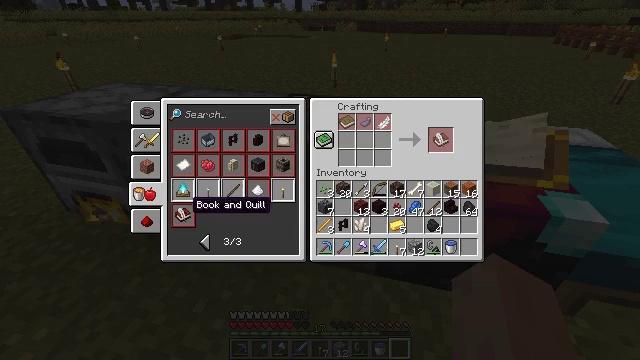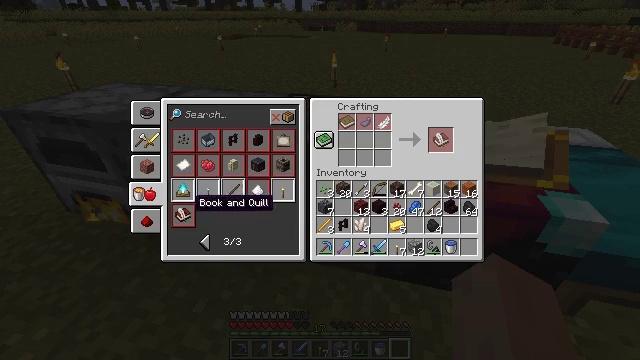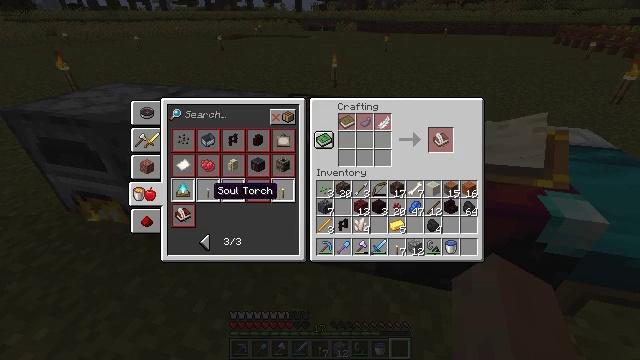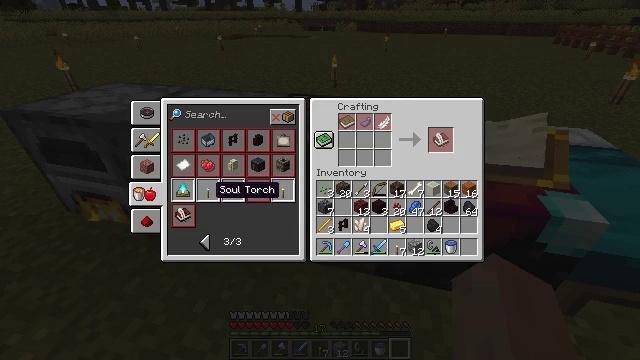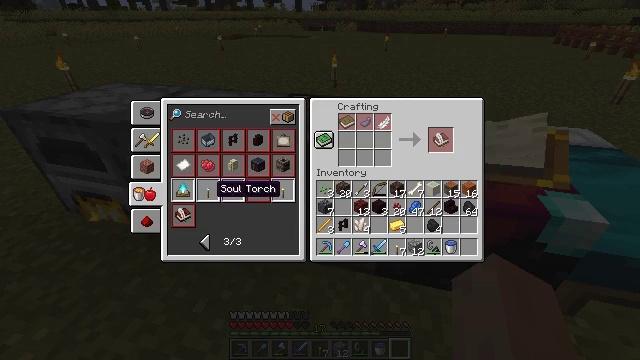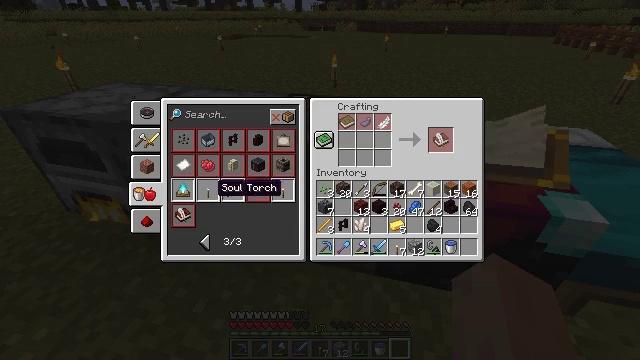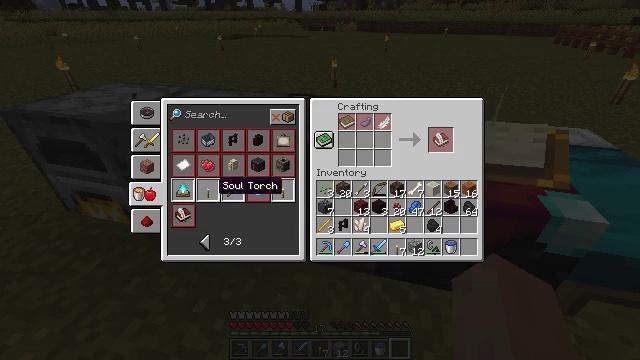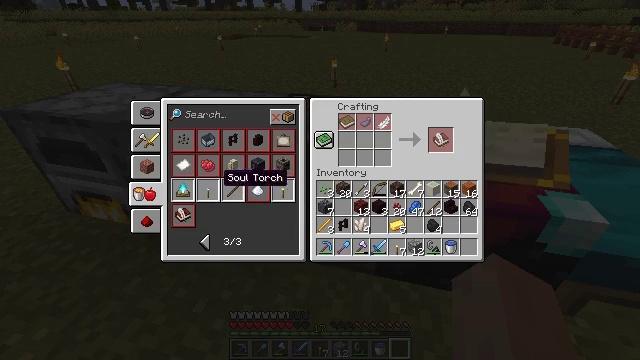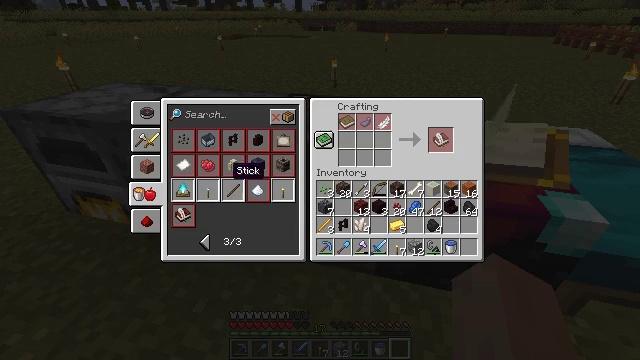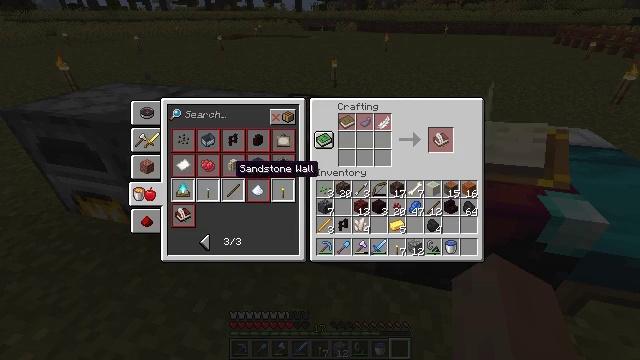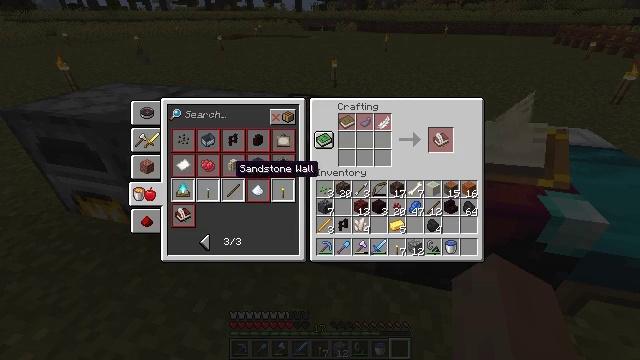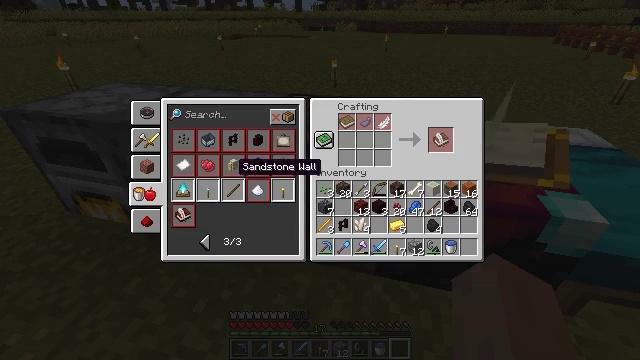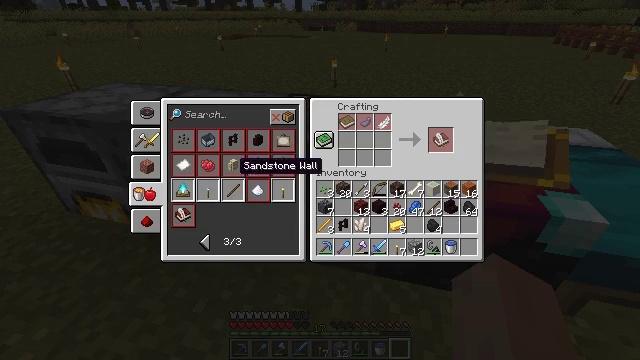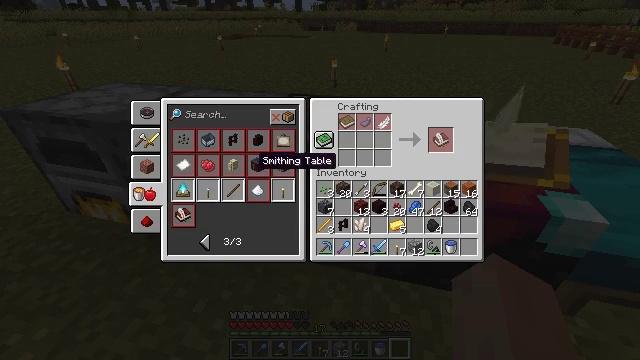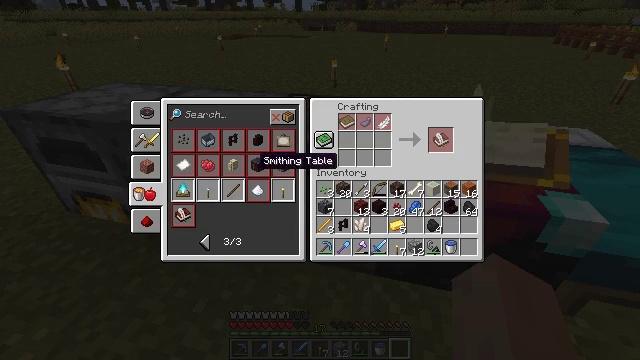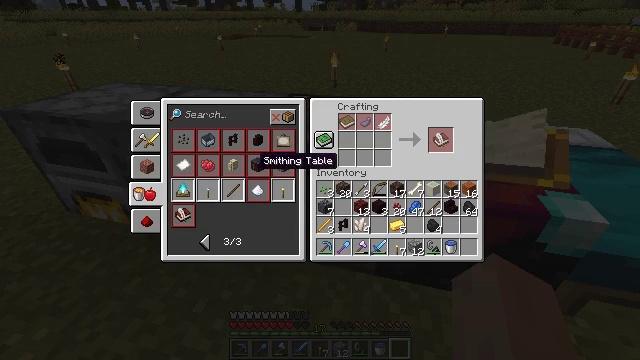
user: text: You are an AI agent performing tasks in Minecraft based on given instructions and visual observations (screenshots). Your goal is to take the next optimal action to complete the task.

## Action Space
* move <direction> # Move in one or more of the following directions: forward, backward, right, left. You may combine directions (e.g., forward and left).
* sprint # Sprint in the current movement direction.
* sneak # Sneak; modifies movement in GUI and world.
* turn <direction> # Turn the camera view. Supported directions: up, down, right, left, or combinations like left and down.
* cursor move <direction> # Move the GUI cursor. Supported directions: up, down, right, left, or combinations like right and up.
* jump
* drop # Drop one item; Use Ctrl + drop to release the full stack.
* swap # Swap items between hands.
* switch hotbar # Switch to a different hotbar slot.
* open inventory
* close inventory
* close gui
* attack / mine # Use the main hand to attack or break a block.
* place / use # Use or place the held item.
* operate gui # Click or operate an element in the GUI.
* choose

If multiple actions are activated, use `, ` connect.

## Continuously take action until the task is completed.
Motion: motion action
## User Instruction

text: Open the crafting menu and craft a brewing stand.
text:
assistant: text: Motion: open gui
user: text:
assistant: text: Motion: cursor move right and up
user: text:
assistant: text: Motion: no_op
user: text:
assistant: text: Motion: no_op
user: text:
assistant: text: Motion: no_op
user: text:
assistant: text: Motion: no_op
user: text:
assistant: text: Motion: cursor move up
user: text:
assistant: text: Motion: cursor move right
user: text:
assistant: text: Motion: no_op
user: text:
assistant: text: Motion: no_op
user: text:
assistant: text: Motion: no_op
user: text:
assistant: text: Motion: no_op
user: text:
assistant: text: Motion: cursor move right
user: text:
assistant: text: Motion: no_op
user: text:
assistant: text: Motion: no_op
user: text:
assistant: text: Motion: no_op
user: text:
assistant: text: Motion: no_op
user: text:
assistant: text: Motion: no_op
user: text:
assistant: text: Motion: no_op
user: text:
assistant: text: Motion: no_op
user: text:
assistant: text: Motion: cursor move right
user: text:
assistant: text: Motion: cursor move right
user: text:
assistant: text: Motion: cursor move right
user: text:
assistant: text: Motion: no_op
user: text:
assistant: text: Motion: no_op
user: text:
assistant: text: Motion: no_op
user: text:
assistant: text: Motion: no_op
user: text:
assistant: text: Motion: no_op
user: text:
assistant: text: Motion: cursor move left
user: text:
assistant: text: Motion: cursor move left